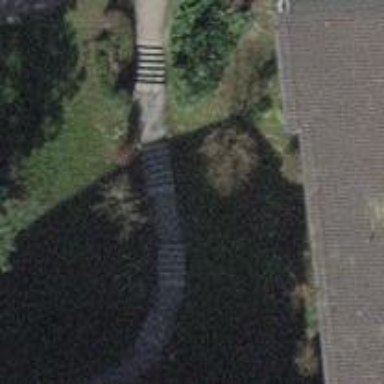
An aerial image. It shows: Footway surfaced with paving stones.